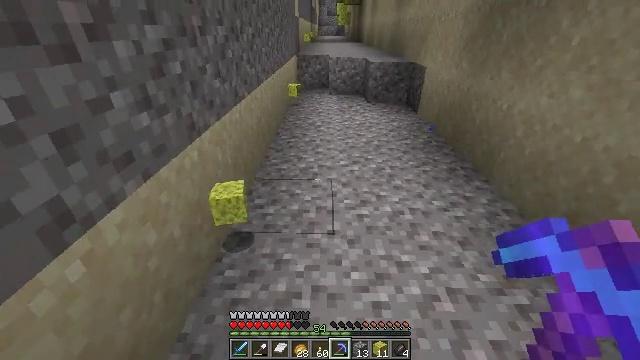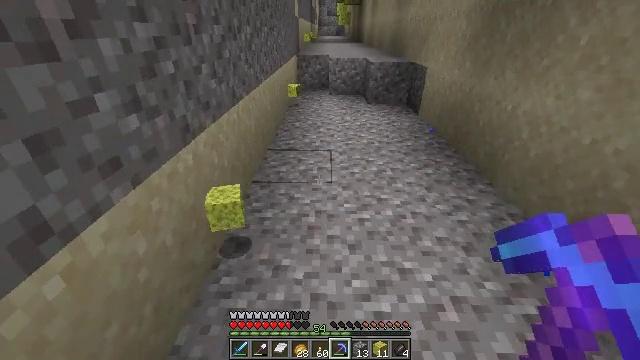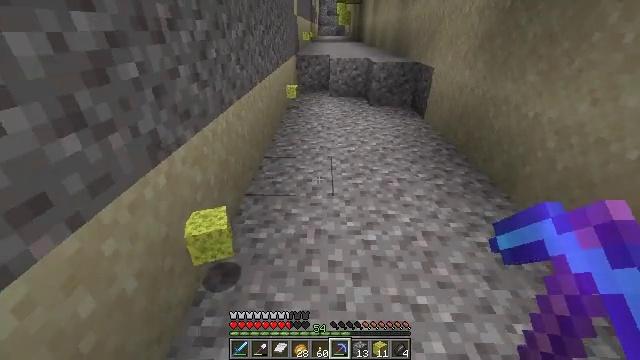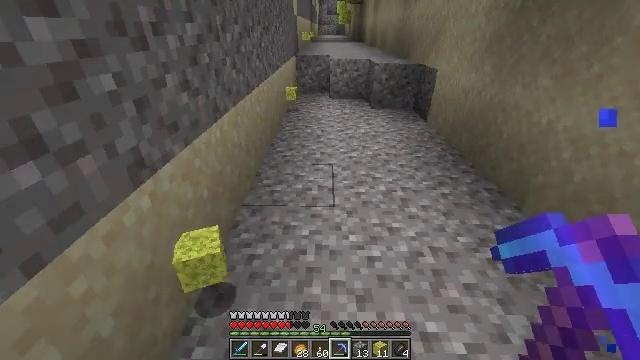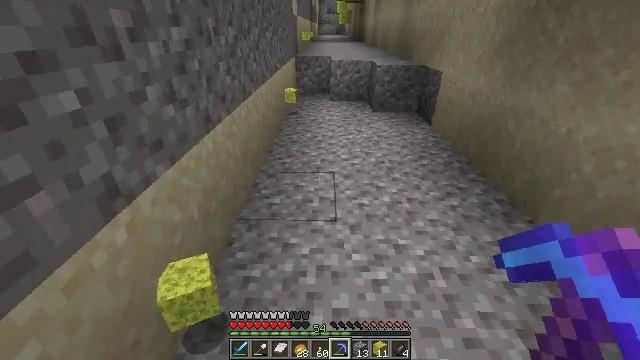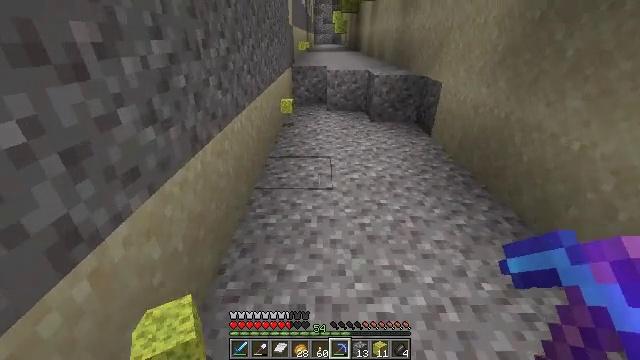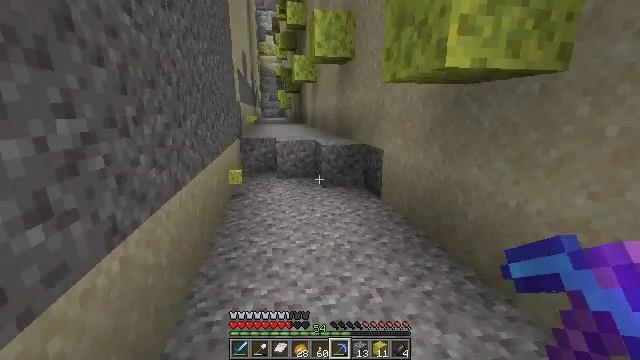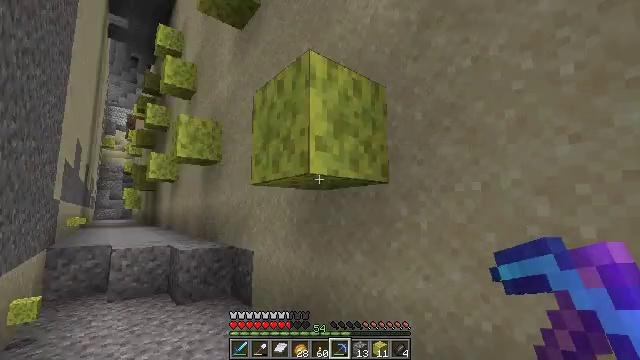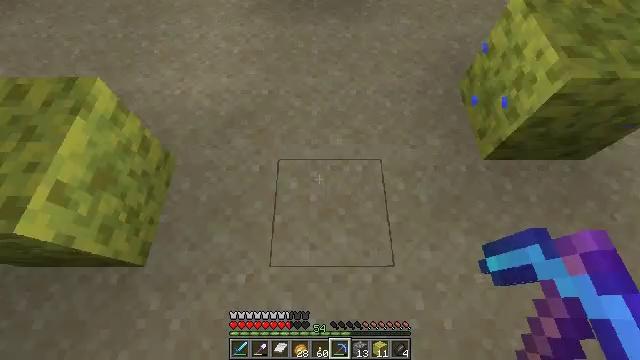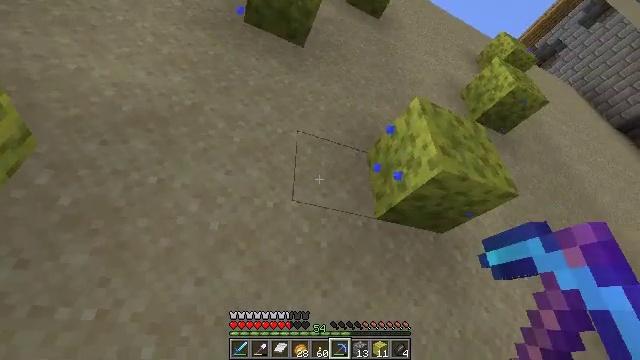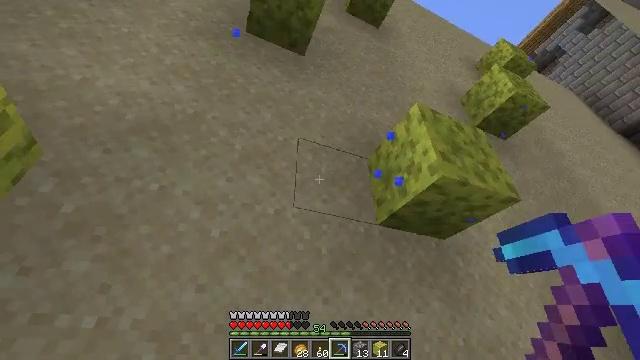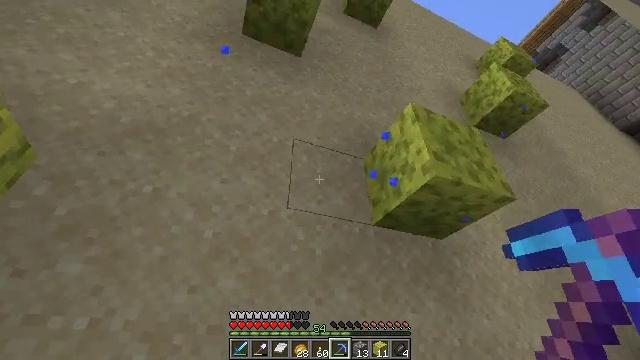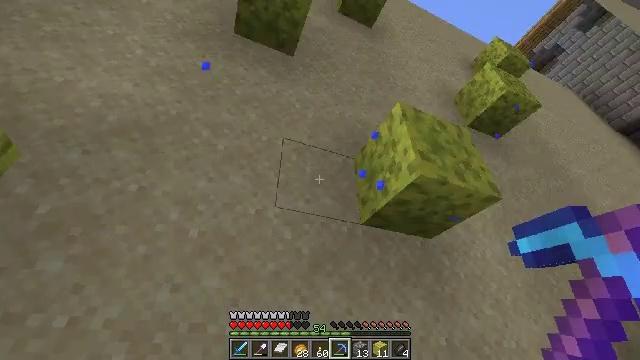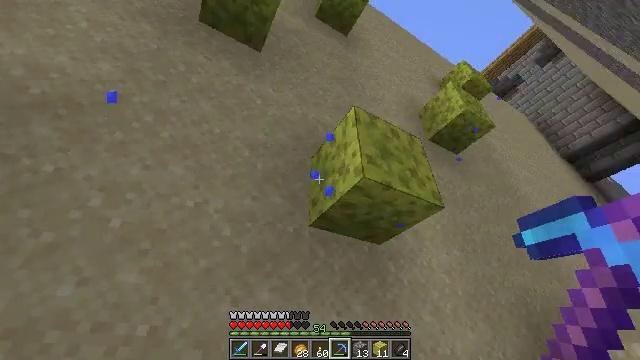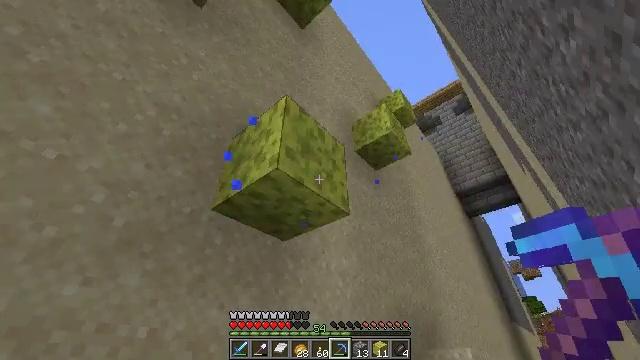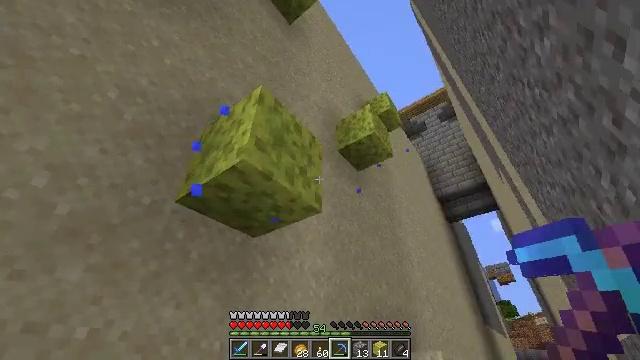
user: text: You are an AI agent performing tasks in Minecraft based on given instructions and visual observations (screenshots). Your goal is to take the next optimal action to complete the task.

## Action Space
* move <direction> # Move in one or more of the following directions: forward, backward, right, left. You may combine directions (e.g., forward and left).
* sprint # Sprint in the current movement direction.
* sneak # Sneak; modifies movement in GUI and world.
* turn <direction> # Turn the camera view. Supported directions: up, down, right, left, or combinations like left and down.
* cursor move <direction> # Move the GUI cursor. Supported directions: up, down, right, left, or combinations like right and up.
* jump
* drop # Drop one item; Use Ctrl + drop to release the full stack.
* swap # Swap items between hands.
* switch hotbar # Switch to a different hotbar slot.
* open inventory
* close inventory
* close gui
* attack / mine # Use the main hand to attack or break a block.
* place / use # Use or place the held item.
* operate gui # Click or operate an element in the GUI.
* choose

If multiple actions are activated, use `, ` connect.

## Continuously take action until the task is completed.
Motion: motion action
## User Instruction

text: Break the wet sponge block.
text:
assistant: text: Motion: move forward
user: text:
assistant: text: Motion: move forward
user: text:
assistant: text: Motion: move forward
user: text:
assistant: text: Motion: move forward
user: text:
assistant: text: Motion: move forward, turn up
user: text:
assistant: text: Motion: move forward, turn right and up
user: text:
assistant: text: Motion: turn right and up
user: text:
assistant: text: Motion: turn right and up
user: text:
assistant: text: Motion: turn right and up
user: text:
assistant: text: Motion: move right, turn up
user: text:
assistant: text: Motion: move right
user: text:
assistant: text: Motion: move right
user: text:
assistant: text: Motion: move forward and move right, turn right and up
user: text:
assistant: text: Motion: move forward and move right, turn right
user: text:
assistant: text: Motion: move forward and move right, turn right
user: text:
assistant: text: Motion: move forward and move right, turn left and up
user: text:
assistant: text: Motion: move forward, turn left and up
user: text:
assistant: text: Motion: move forward, turn left and up
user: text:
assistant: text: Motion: move forward, turn left
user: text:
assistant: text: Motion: move forward, turn left and up
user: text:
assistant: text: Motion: turn left and up
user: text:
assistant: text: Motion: no_op
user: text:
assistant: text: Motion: attack / mine
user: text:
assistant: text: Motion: attack / mine
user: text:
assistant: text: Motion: attack / mine
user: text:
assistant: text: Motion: turn right and up, attack / mine
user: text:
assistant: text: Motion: turn right and up, attack / mine
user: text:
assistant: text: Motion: turn up, attack / mine
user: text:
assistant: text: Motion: turn up, attack / mine
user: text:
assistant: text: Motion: turn left and up, attack / mine